Field crop: tomato
Growth stage: 1
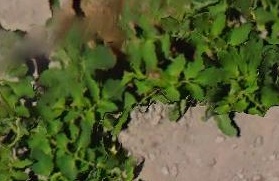
Species: tomato